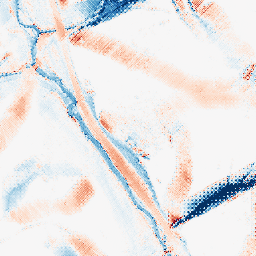
Category: morphological
Decomposition family: morphological_diamond
Decomposition parameters: operation: average
radius: 20
Upsampling method: regularized
Upsampling parameters: scale: 2
lambda_reg: 0.1
Upsampling scale: 2